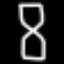
Label: hourglass